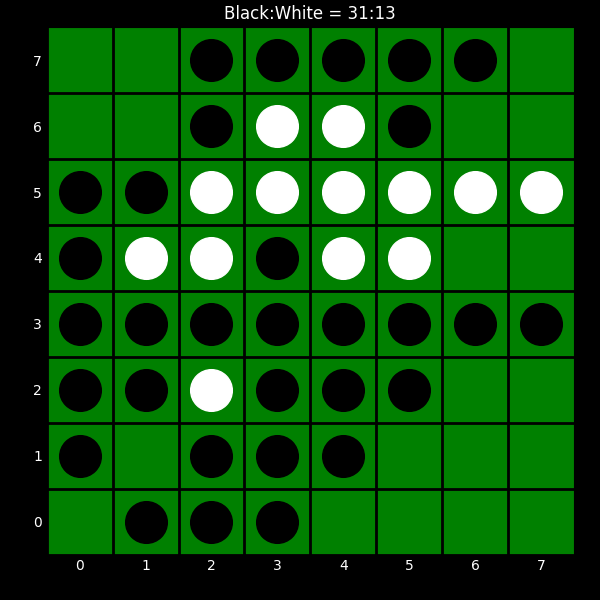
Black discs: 31
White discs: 13